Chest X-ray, AP view. Patient: 54 years old, sex F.
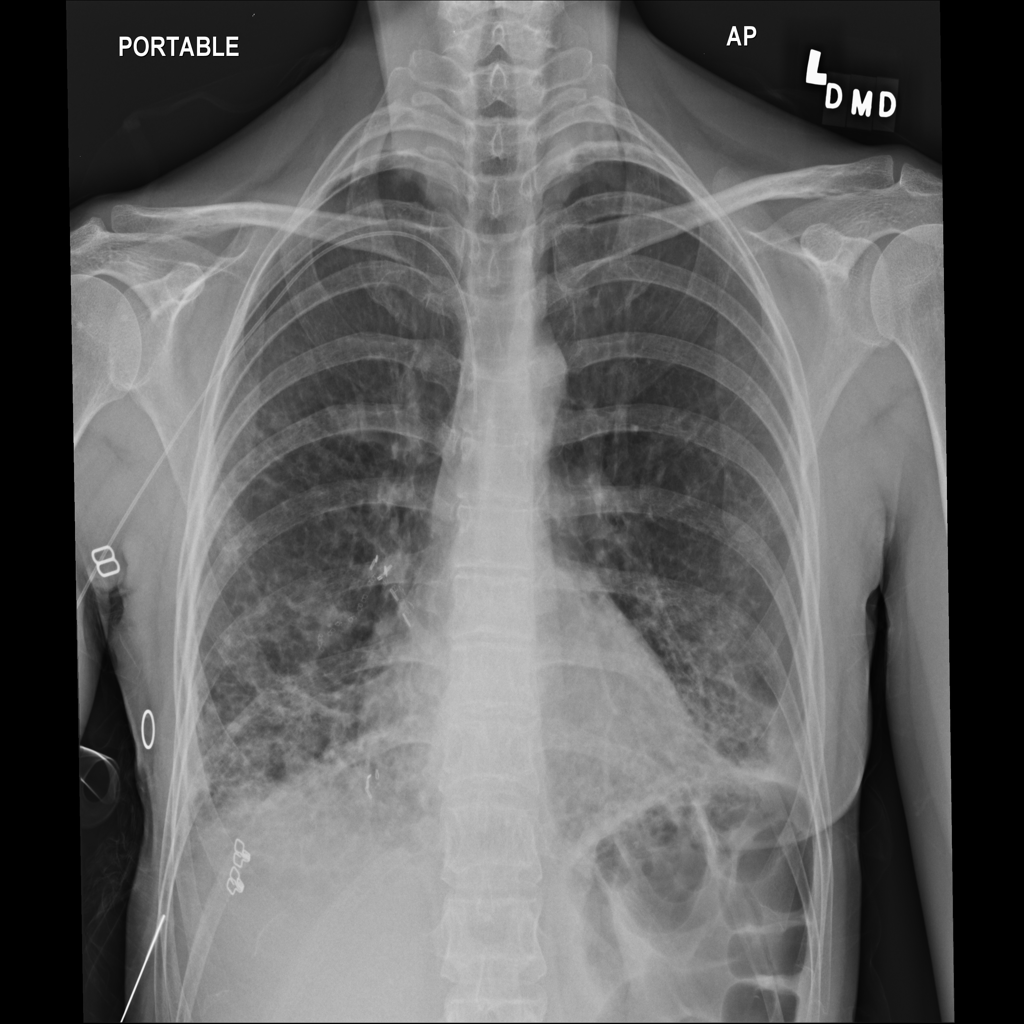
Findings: No Finding